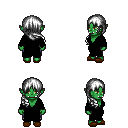
a pixel art fantasy rpg character, female body template, orc, green skin, black robe, metal pants, white right-swept hairstyle, brown slippers, four views (front, back, left, right), 2x2 character sprite sheet, small pixel art, hard edges, no anti-aliasing